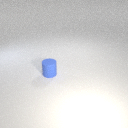
small blue rubber cylinder